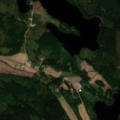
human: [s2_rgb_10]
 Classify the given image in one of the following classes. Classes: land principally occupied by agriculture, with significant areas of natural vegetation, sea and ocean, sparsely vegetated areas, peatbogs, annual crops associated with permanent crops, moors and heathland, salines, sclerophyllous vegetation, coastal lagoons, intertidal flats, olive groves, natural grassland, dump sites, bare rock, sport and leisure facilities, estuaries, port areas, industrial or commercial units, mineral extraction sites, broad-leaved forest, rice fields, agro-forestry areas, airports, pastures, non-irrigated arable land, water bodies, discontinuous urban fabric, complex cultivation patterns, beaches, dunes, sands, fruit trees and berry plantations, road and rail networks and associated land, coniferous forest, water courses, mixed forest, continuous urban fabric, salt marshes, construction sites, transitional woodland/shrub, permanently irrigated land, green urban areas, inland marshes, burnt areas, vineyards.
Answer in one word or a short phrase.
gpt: land principally occupied by agriculture, with significant areas of natural vegetation, coniferous forest, mixed forest, water bodies